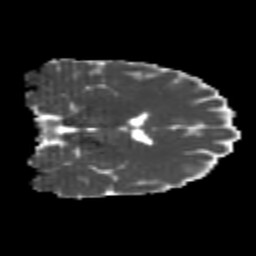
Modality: MD
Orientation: coronal
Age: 22
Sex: female
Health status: healthy
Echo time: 0.074 s